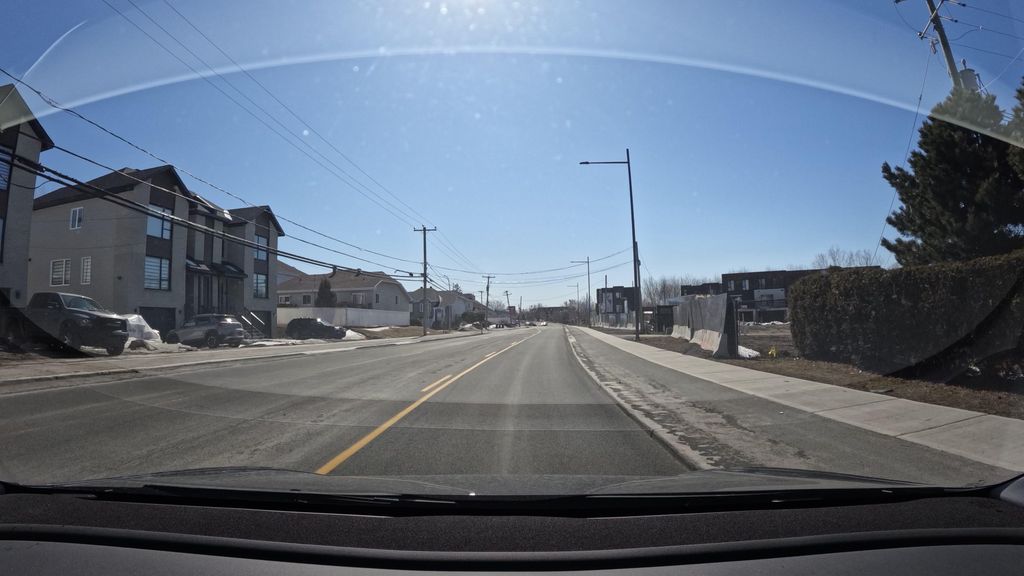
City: montreal